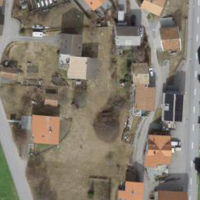
EUNIS habitat code: 55
Species observed at this site:
Pimpinella major
Galeopsis tetrahit
Cornus sanguinea